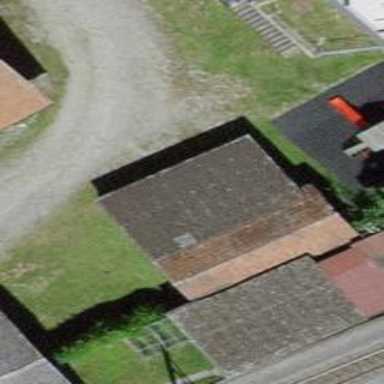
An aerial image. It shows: Barn.